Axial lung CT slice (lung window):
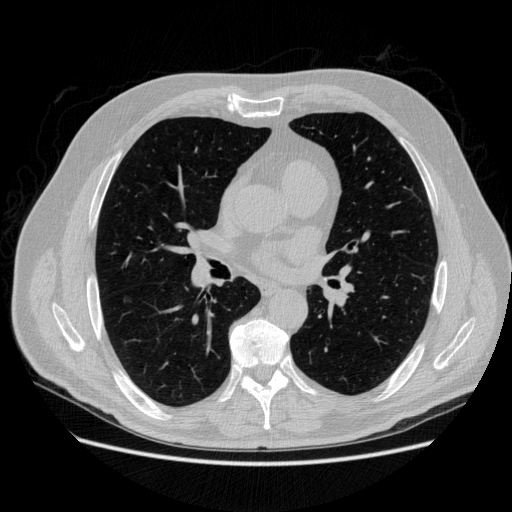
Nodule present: yes
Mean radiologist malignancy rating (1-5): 3.333